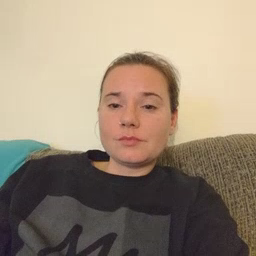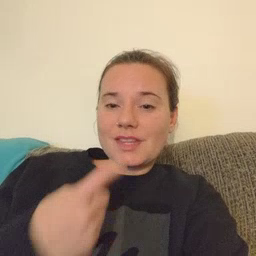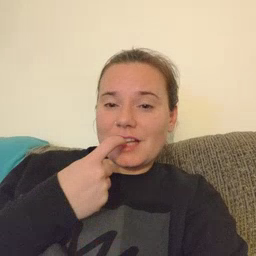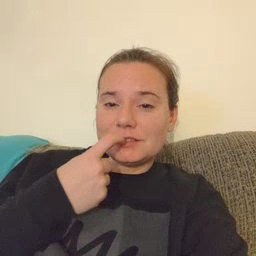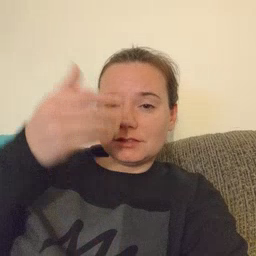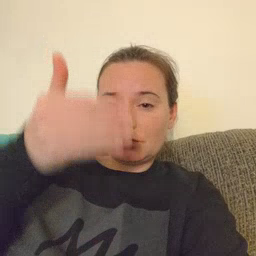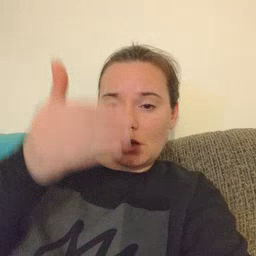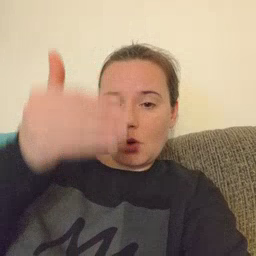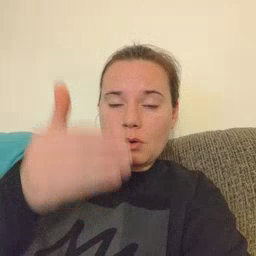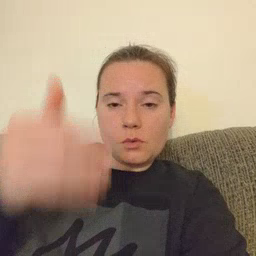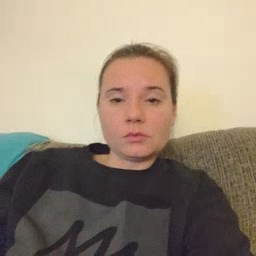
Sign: glasswindow